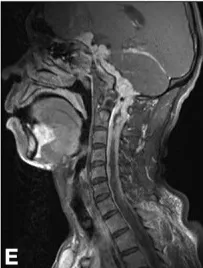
Magnetic resonance imaging. Sagittal enhanced T1-weighted imaging (D, E) showed multiple nodular lesions continuously creeping through the tentorium and meninges of sellar region, skull base, and C1-C6.
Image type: radiology (mri)